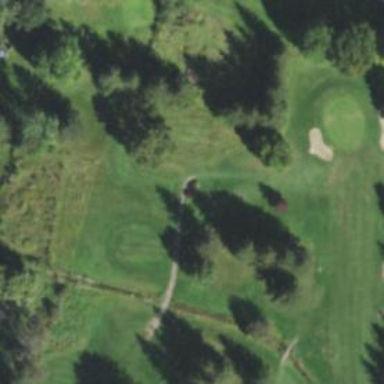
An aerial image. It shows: Path for both road and golf.